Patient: sex M, age 55
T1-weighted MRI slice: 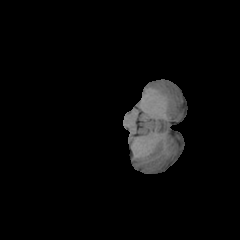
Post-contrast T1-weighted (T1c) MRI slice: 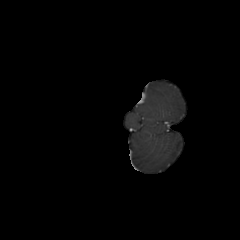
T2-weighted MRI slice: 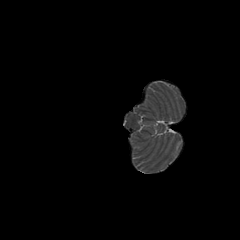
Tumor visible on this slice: no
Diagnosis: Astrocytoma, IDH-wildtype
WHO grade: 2